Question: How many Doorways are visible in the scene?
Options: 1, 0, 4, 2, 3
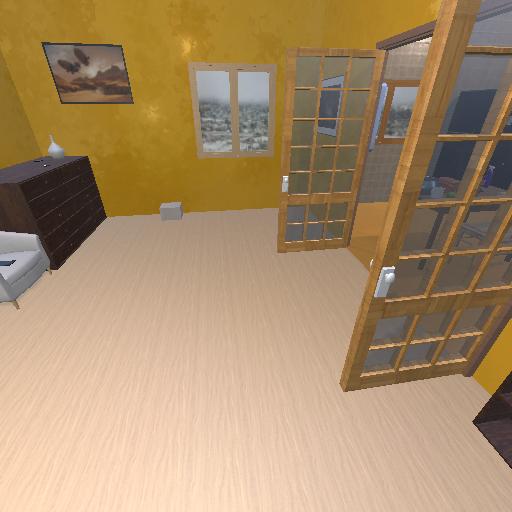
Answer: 1